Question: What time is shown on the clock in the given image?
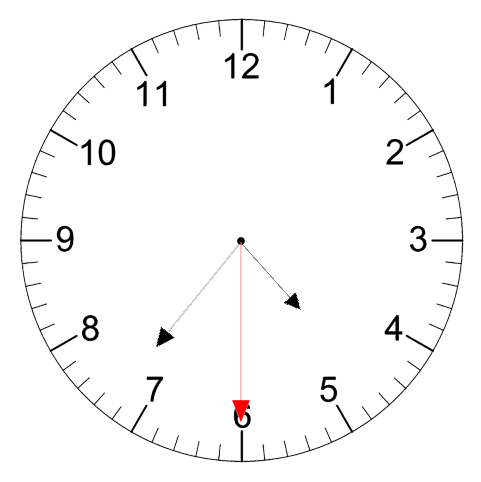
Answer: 04:36:30